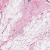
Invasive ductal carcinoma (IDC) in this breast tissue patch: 0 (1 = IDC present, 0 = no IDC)